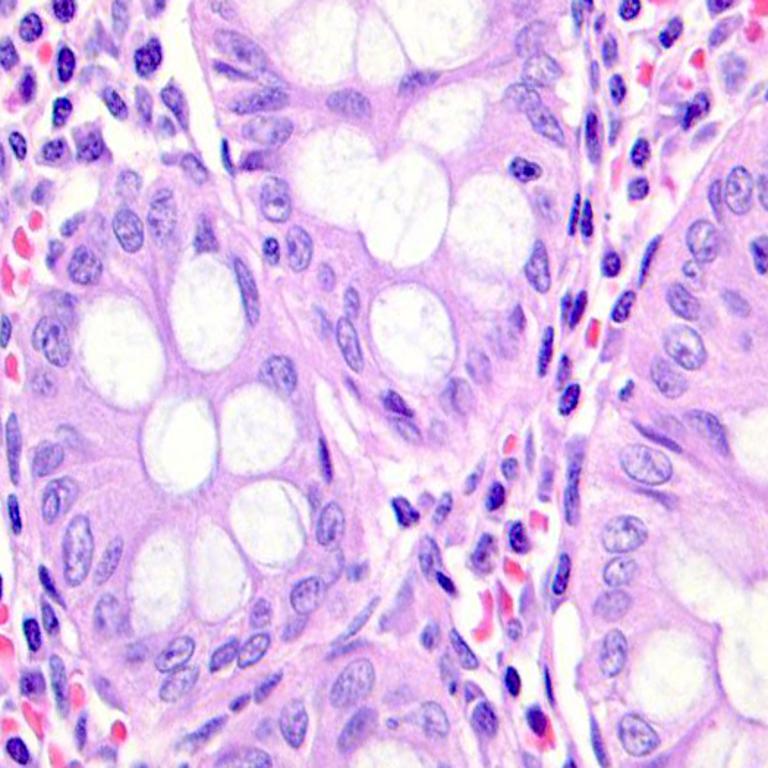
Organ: colon
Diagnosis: benign